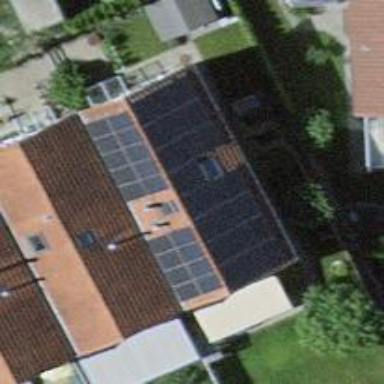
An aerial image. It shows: Solar power generator with photovoltaic panels.